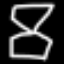
Label: hourglass